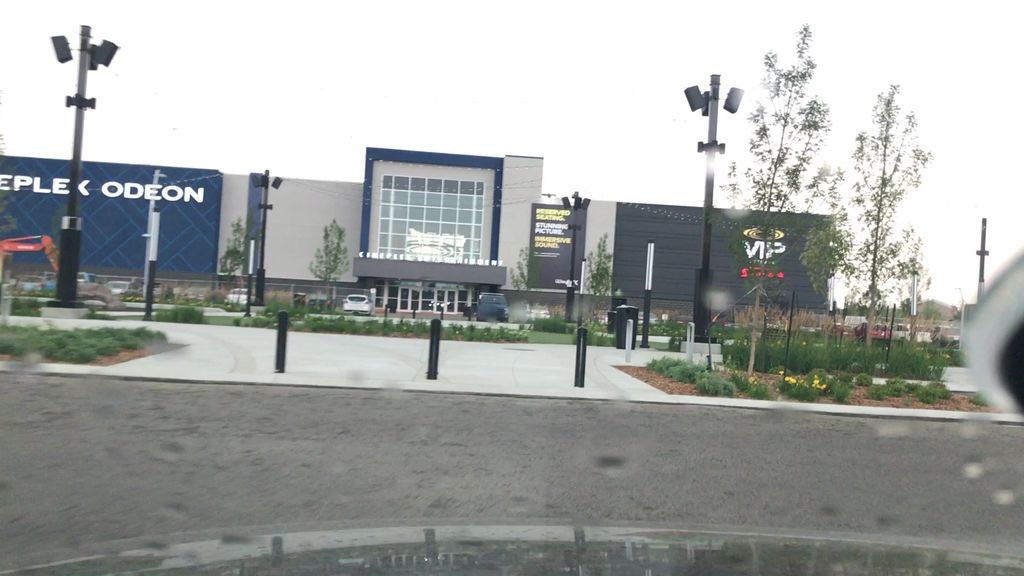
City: edmonton